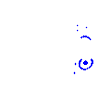
Particle: electron